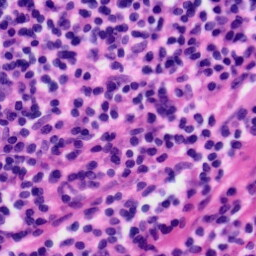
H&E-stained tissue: Tonsil